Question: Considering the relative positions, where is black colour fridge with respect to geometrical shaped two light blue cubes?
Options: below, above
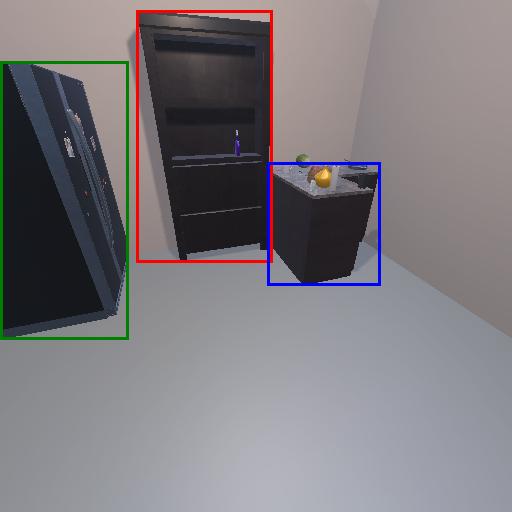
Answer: below